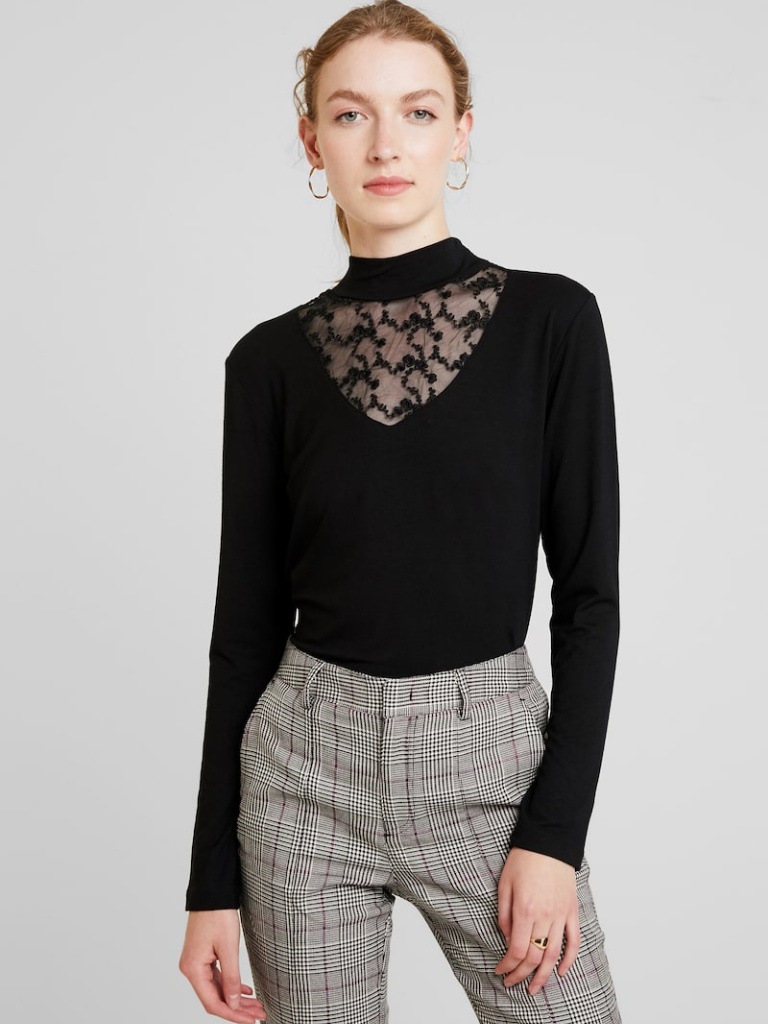
lace tight a long-sleeved with the sleeves down hip length Fully Tucked in turtle turtleneck